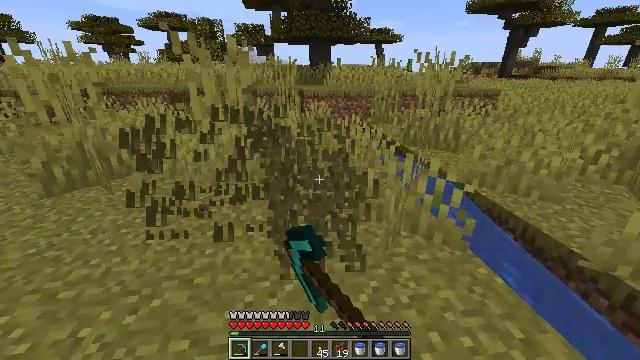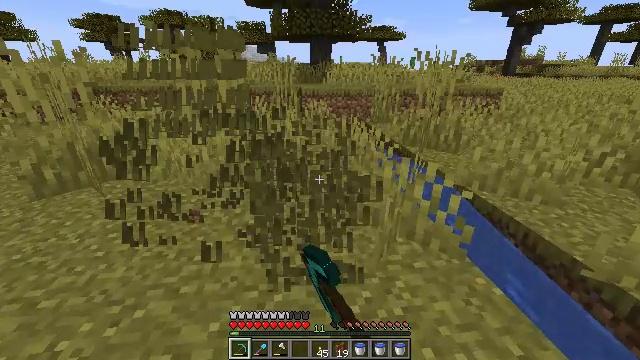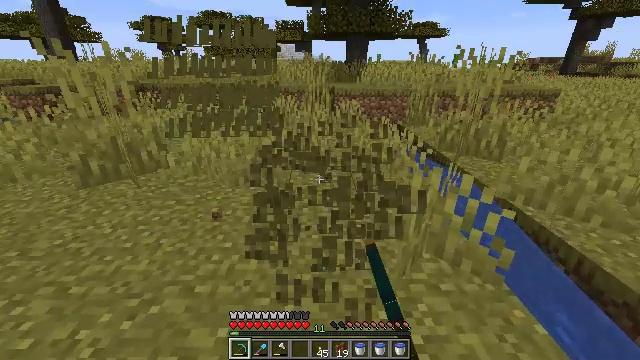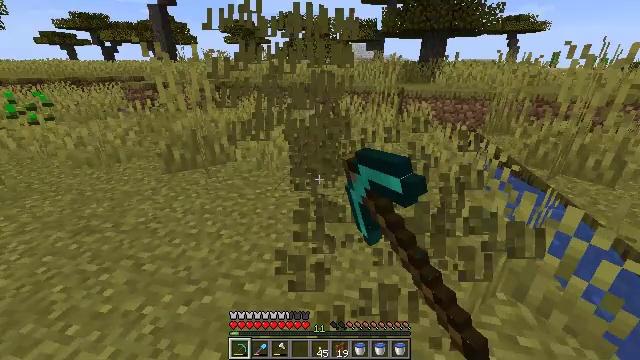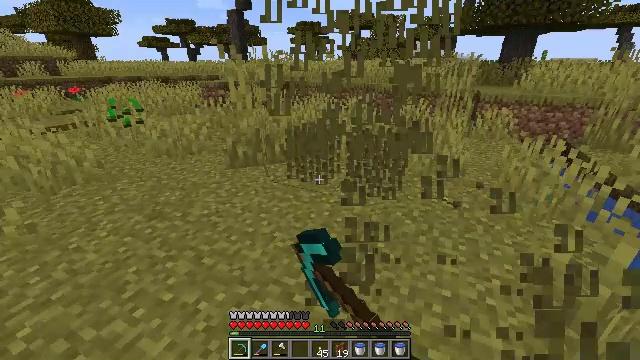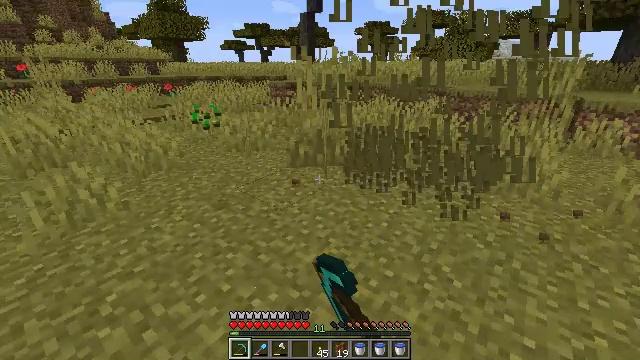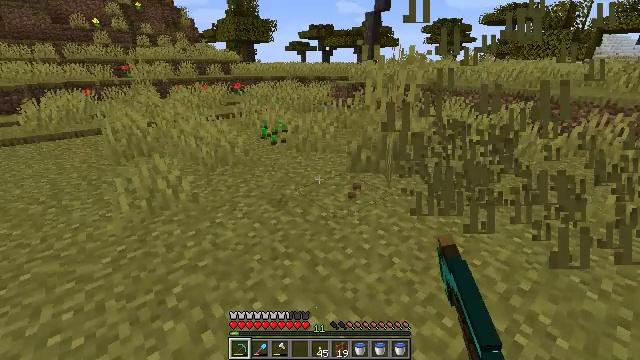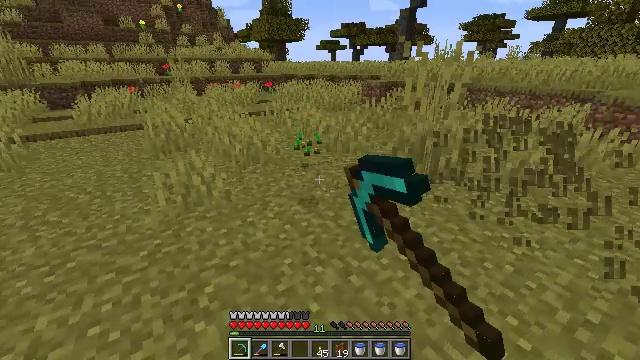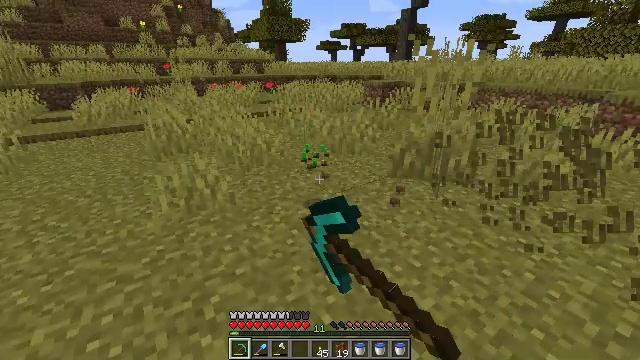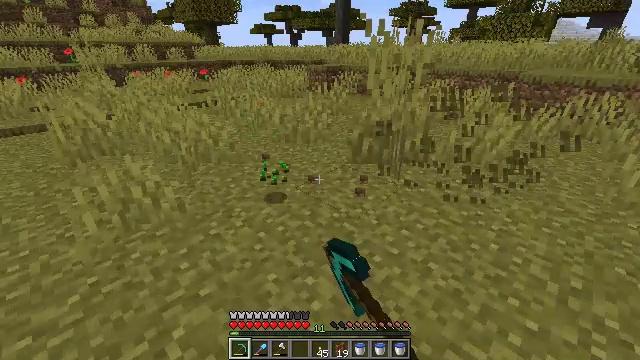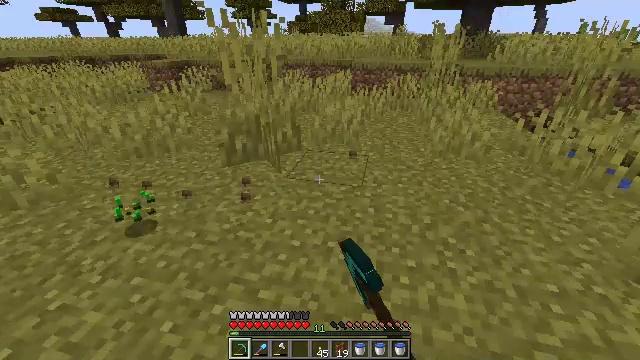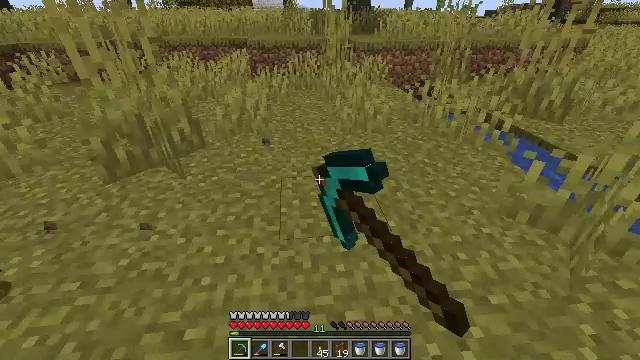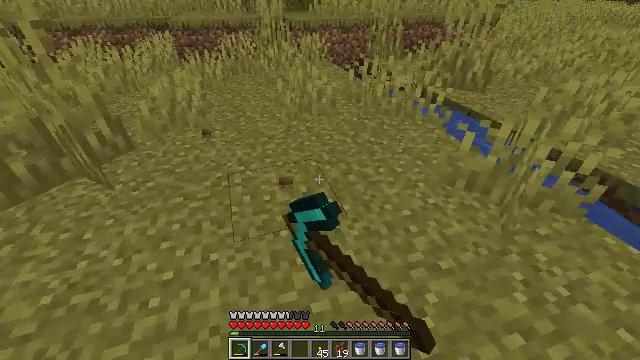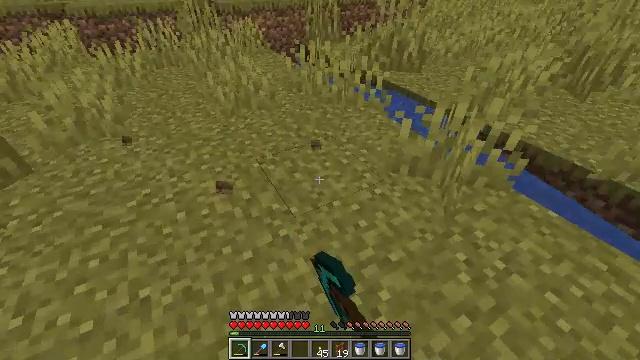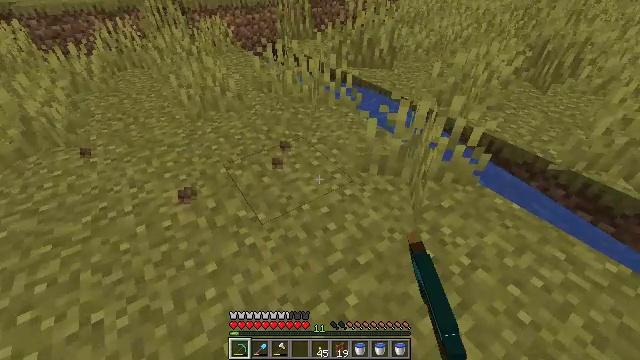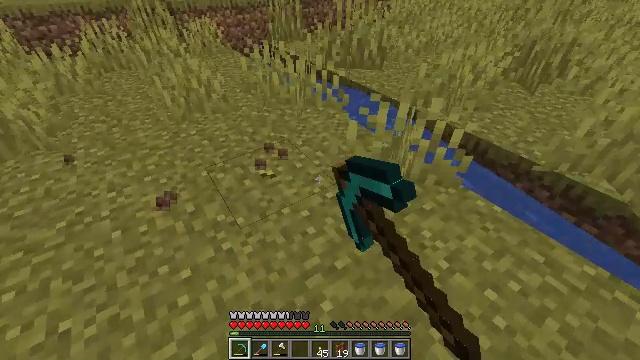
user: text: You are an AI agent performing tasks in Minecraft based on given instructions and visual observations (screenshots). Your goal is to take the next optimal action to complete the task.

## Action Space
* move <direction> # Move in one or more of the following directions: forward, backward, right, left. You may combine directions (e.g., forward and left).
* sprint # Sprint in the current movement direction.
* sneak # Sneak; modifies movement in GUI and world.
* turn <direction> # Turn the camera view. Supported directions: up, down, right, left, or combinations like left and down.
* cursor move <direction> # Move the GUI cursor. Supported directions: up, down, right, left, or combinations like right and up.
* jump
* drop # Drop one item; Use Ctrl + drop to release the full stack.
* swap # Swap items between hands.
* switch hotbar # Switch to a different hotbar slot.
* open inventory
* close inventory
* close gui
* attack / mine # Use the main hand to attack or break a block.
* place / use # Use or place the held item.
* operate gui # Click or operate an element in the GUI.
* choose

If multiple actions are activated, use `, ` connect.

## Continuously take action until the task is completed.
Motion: motion action
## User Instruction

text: Clear the ground by mining grass.
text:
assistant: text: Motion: move forward and move right, attack / mine
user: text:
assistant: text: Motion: move forward and move left, turn left, attack / mine
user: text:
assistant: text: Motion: move forward and move left, turn left, attack / mine
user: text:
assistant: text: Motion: move forward and move left, turn left, attack / mine
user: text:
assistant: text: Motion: move forward and move left, turn left, attack / mine
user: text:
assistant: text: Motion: move forward and move left, turn left, attack / mine
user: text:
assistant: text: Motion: move forward and move left, turn left, attack / mine
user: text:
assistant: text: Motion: move forward and move left, attack / mine
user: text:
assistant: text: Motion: move forward and move left, turn right and down, attack / mine
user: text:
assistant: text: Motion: move forward and move right, turn right and down, attack / mine
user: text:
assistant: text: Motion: move forward and move right, turn right and down, attack / mine
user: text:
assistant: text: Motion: move forward and move right, turn right and down, attack / mine
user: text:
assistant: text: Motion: move right, turn right and down, attack / mine
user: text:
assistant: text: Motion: move right, turn right, attack / mine
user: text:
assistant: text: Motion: move right, attack / mine
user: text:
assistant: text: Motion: move forward and move right, turn up, attack / mine
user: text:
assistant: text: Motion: move forward, turn left and up, attack / mine
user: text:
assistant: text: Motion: move forward, turn left and up, attack / mine
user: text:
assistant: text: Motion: move forward, turn left and up, attack / mine
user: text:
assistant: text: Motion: move forward and move left, turn left and up, attack / mine
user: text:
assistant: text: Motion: move forward and move left, turn left and up, attack / mine
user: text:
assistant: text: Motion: move forward and move left, turn left and up, attack / mine
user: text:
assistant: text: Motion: move forward and move left, turn left and up, attack / mine
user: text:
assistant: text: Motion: move forward and move left, turn left, attack / mine
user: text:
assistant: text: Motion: move forward and move left, turn left, attack / mine
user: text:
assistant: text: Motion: move forward and move left, attack / mine
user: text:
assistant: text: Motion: move forward and move left, attack / mine
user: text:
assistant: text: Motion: move forward and move left, turn left, attack / mine
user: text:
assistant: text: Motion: move forward and move left, turn left and down, attack / mine
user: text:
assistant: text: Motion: move forward and move left, turn left and down, attack / mine